Field crop: maize
Growth stage: 2
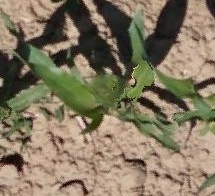
Species: maize